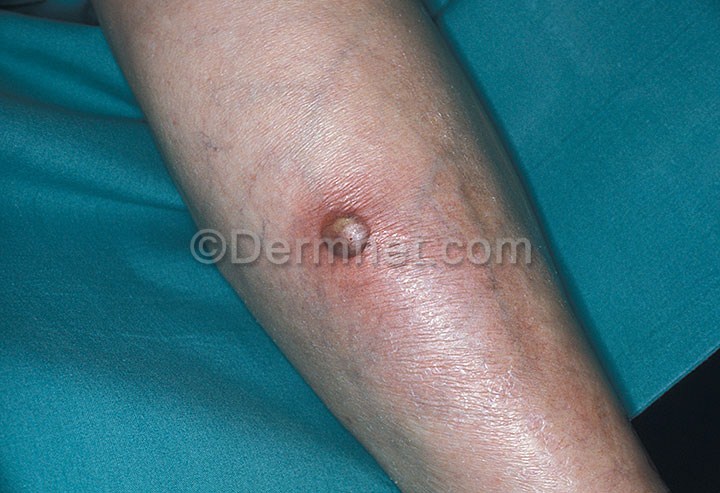
Disease: Vasculitis Photos